Interaction volume radius: 10 \u00c5
Interaction volume height: 20 \u00c5
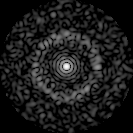
Disorder parameter: 0.8582